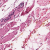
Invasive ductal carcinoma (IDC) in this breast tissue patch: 0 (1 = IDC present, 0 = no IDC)